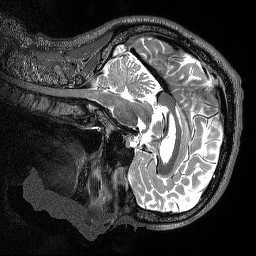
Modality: T2w
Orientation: sagittal
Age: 54
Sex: male
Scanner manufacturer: siemens
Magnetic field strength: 3 T
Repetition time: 3.2 s
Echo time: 0.564 s